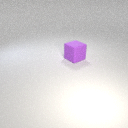
large purple rubber cube